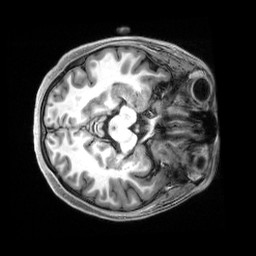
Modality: T1w
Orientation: axial
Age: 19
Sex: female
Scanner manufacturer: siemens
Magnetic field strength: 3 T
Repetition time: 2.5 s
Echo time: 0.00222 s